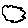
Label: cloud